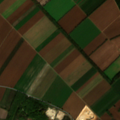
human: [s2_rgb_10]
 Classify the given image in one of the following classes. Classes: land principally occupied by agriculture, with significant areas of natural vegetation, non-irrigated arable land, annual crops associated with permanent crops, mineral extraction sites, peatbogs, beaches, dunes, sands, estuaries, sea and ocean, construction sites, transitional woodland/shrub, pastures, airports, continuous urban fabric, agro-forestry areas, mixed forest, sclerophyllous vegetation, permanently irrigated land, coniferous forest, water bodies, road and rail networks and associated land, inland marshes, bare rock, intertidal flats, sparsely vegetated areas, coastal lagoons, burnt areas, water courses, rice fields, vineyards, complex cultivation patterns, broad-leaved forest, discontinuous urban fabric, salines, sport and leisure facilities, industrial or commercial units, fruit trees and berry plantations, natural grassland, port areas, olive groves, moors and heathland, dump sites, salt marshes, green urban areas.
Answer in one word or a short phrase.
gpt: discontinuous urban fabric, non-irrigated arable land, land principally occupied by agriculture, with significant areas of natural vegetation, broad-leaved forest